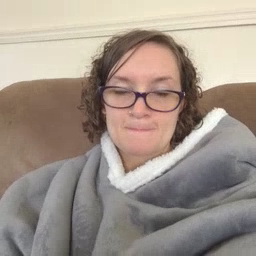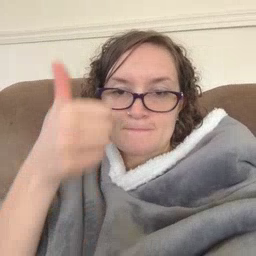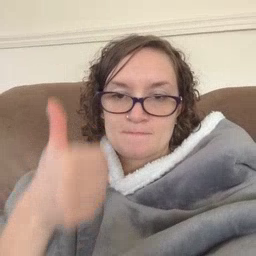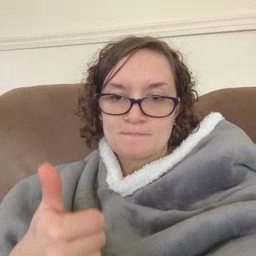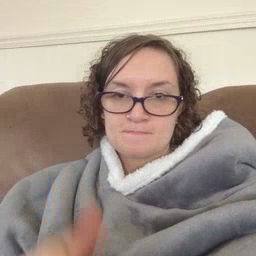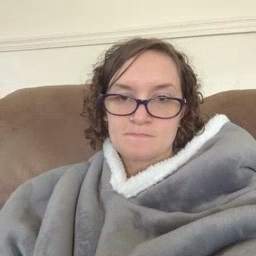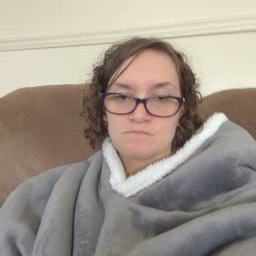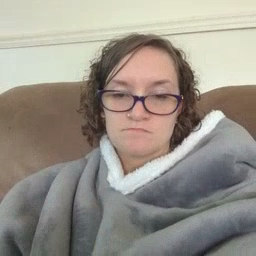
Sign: every